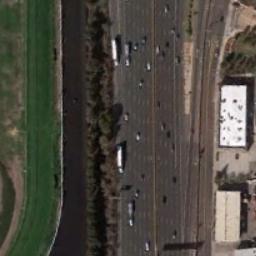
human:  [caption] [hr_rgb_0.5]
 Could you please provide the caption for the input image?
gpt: A bifurcated freeway is a lawn on one side and on the other side are some houses .

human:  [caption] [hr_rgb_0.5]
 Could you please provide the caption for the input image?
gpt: Traffic was sparse on the motorway .

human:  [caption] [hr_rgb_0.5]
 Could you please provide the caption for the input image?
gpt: There are green belts on both sides of the freeway, There are many cars on the freeway, And there are several buildings next to the freeway .

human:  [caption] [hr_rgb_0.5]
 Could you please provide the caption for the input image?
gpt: The freeway is between the grass and some houses .

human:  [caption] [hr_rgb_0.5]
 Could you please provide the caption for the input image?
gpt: The freeway with a white building and a yellow building beside .